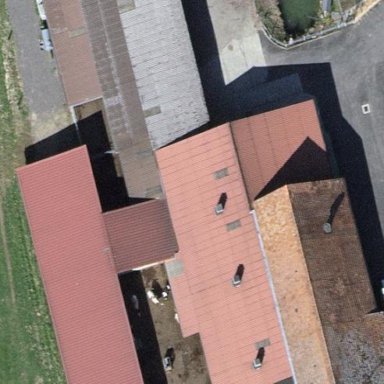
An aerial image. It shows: Building.